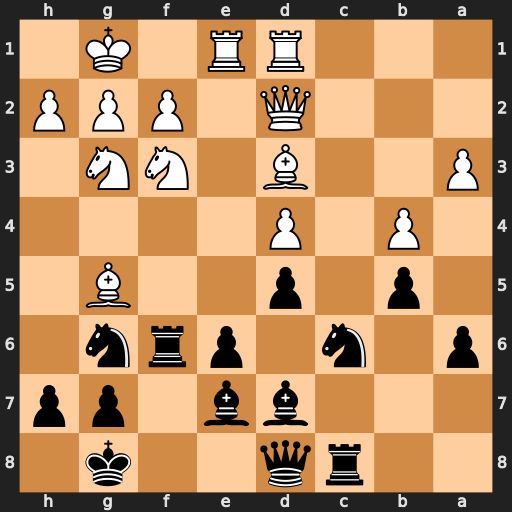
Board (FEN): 2rq2k1/3bb1pp/p1n1prn1/1p1p2B1/1P1P4/P2B1NN1/3Q1PPP/3RR1K1
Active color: b
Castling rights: -
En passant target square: -
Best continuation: Rxf3 Bxe7 Rxd3 Bxd8 Rxd2